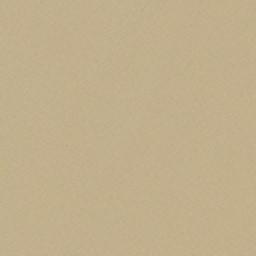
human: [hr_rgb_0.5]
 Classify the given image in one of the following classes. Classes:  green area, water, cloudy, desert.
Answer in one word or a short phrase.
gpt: desert